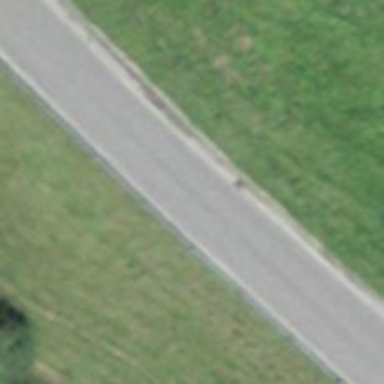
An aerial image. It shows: Secondary road with asphalt surface.